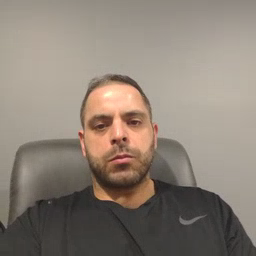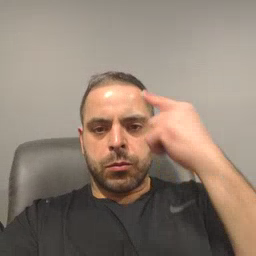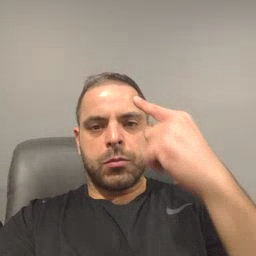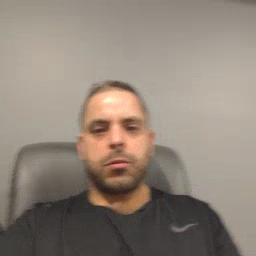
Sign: think